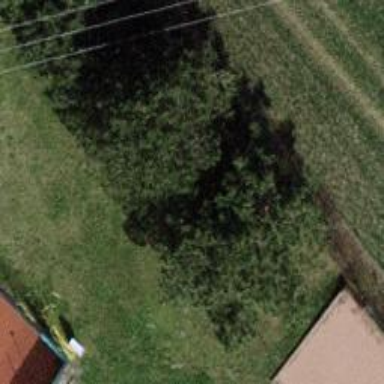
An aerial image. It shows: Evergreen needle-leaved tree.